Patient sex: M
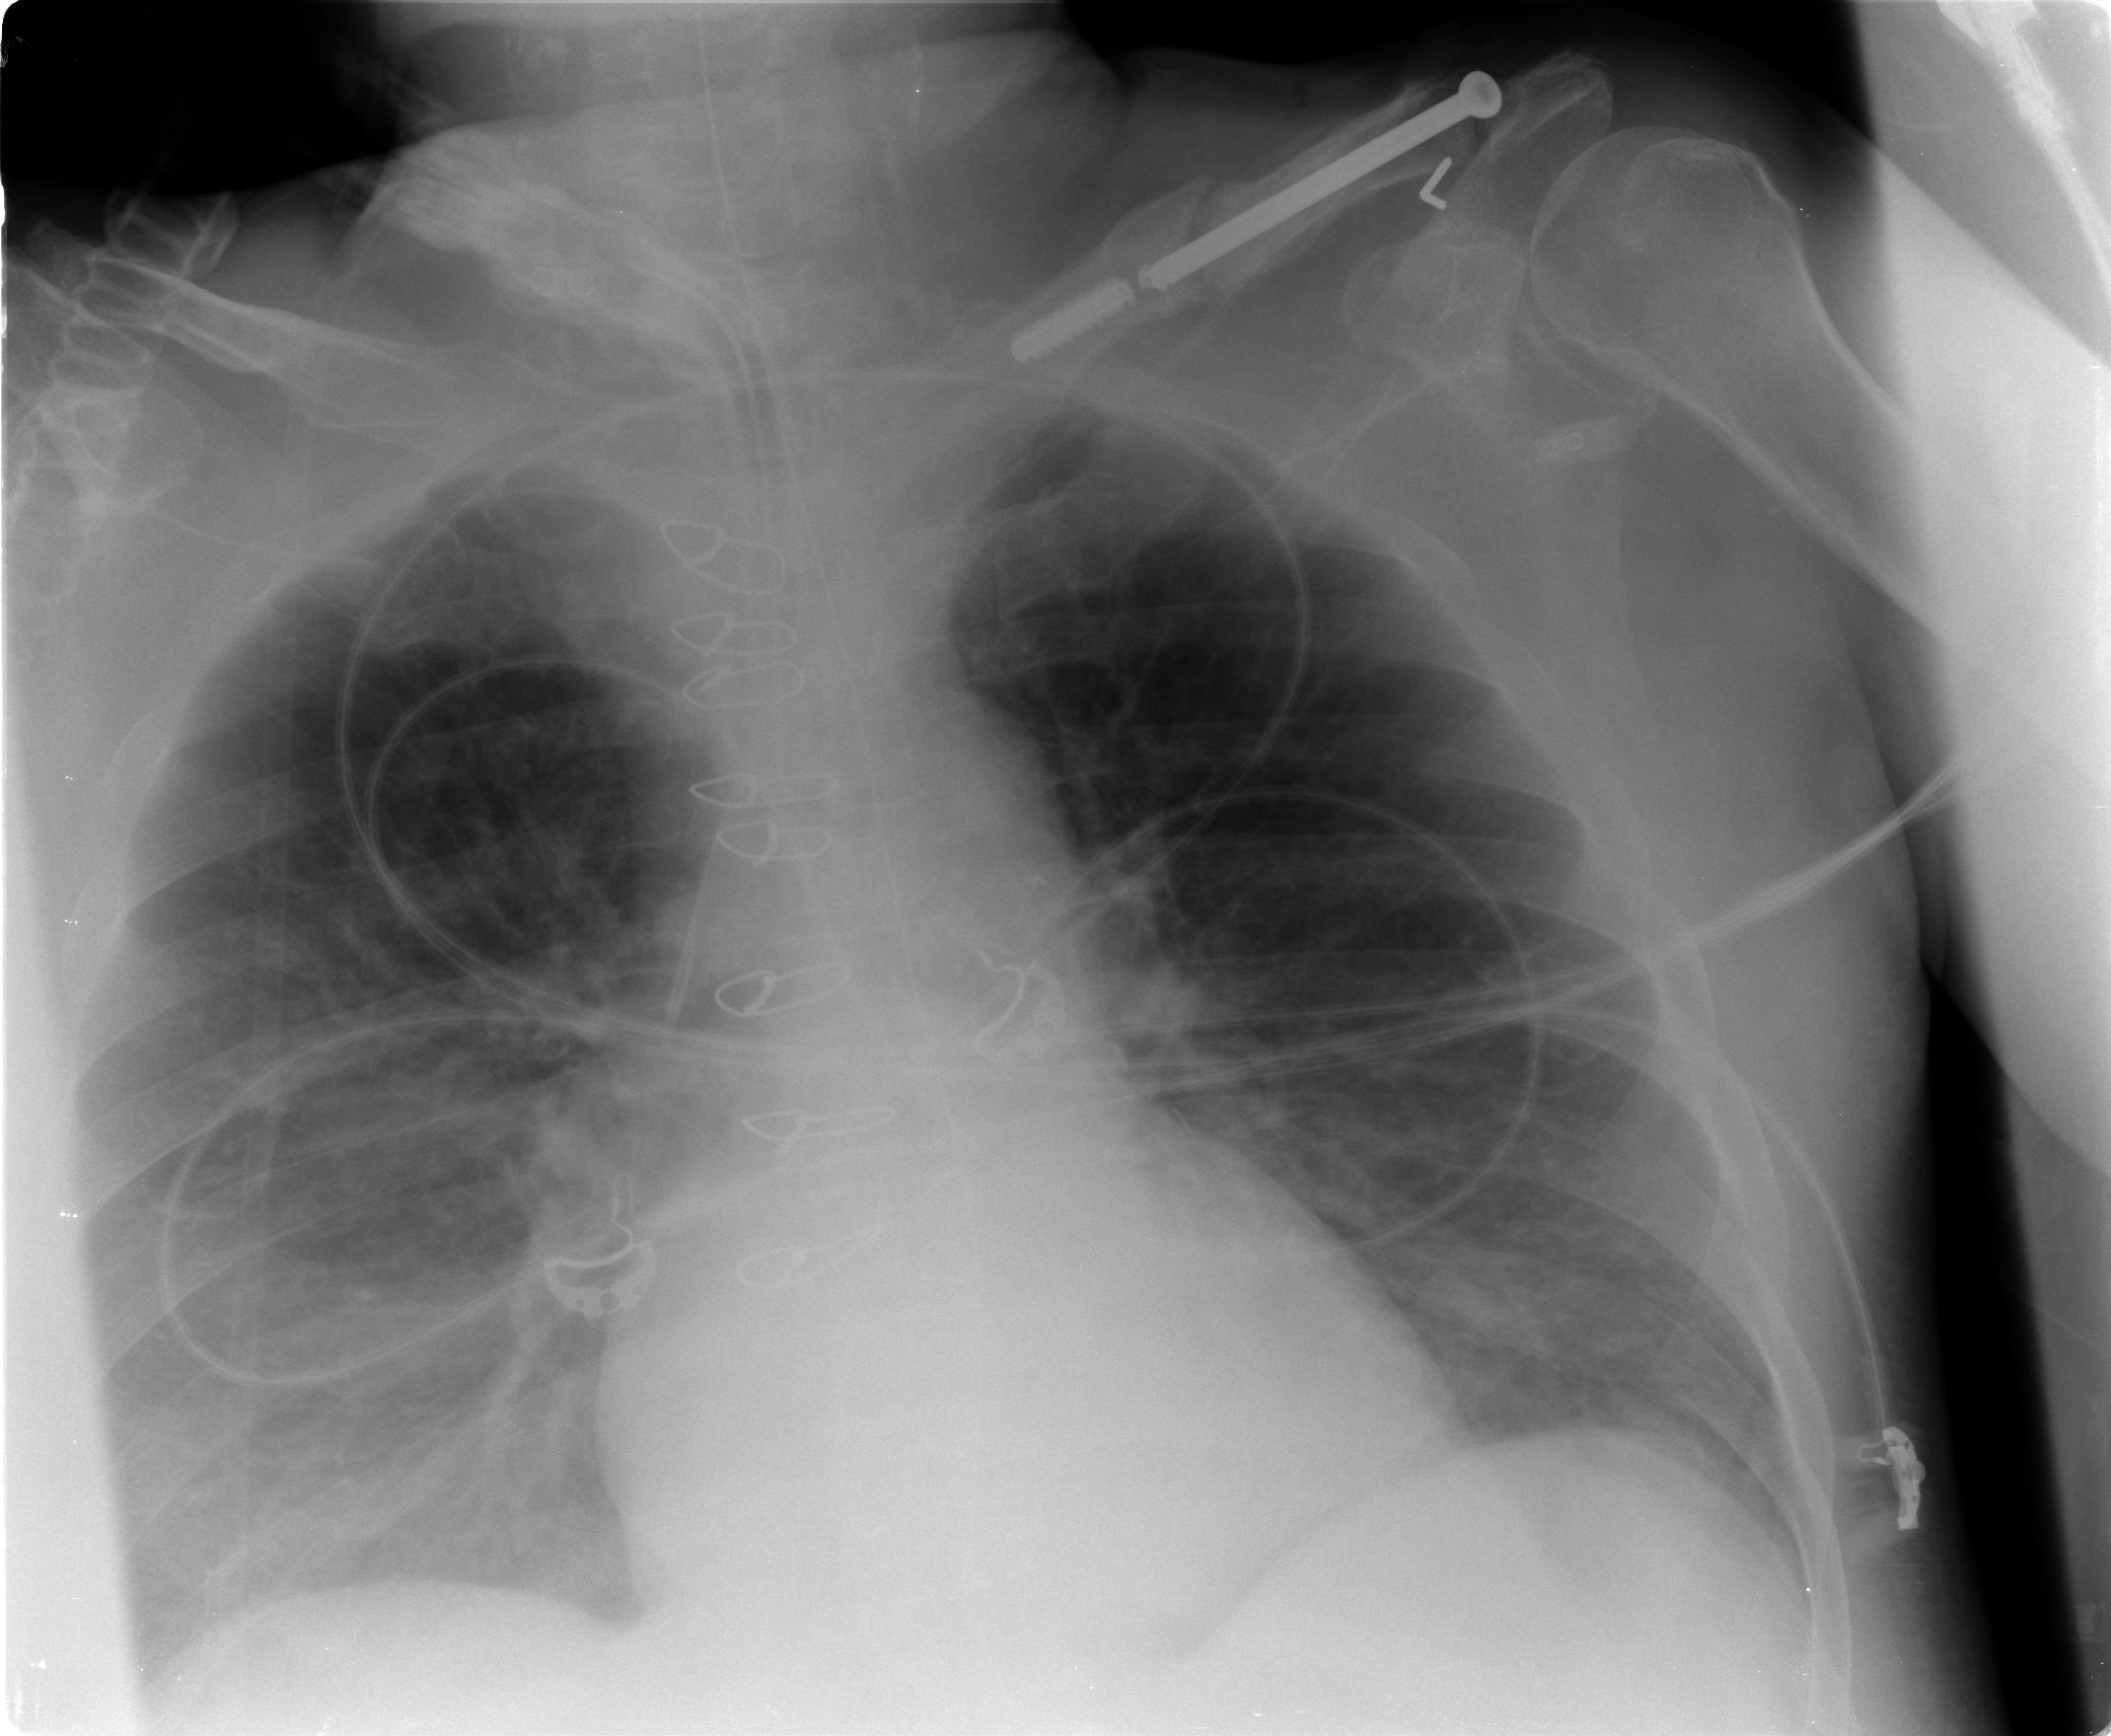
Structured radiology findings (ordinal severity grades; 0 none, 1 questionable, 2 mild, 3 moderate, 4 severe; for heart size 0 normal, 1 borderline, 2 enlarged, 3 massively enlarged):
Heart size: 0
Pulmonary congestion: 2
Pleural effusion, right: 1
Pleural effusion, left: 1
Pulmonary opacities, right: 2
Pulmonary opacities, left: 2
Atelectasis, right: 2
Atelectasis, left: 2